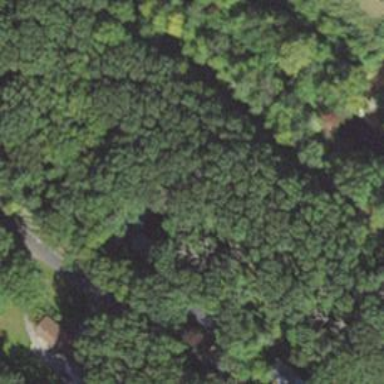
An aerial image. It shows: Nature reserve within woodland area.